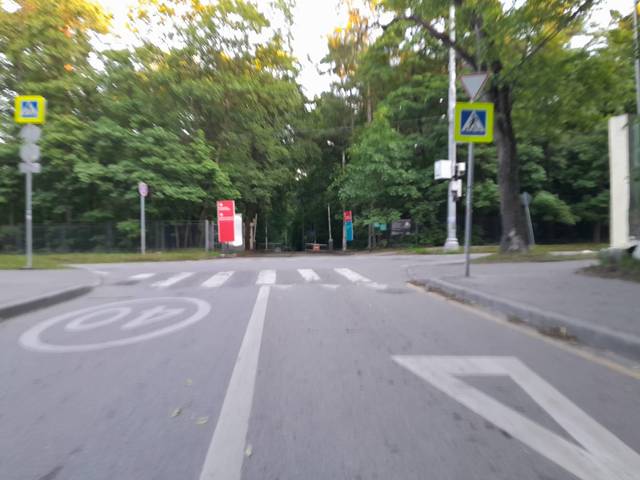
Region: Russia
Coordinates: 55.807, 37.668